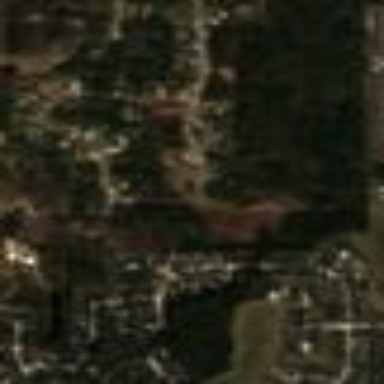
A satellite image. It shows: Forest area.